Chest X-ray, PA view. Patient: 19 years old, sex F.
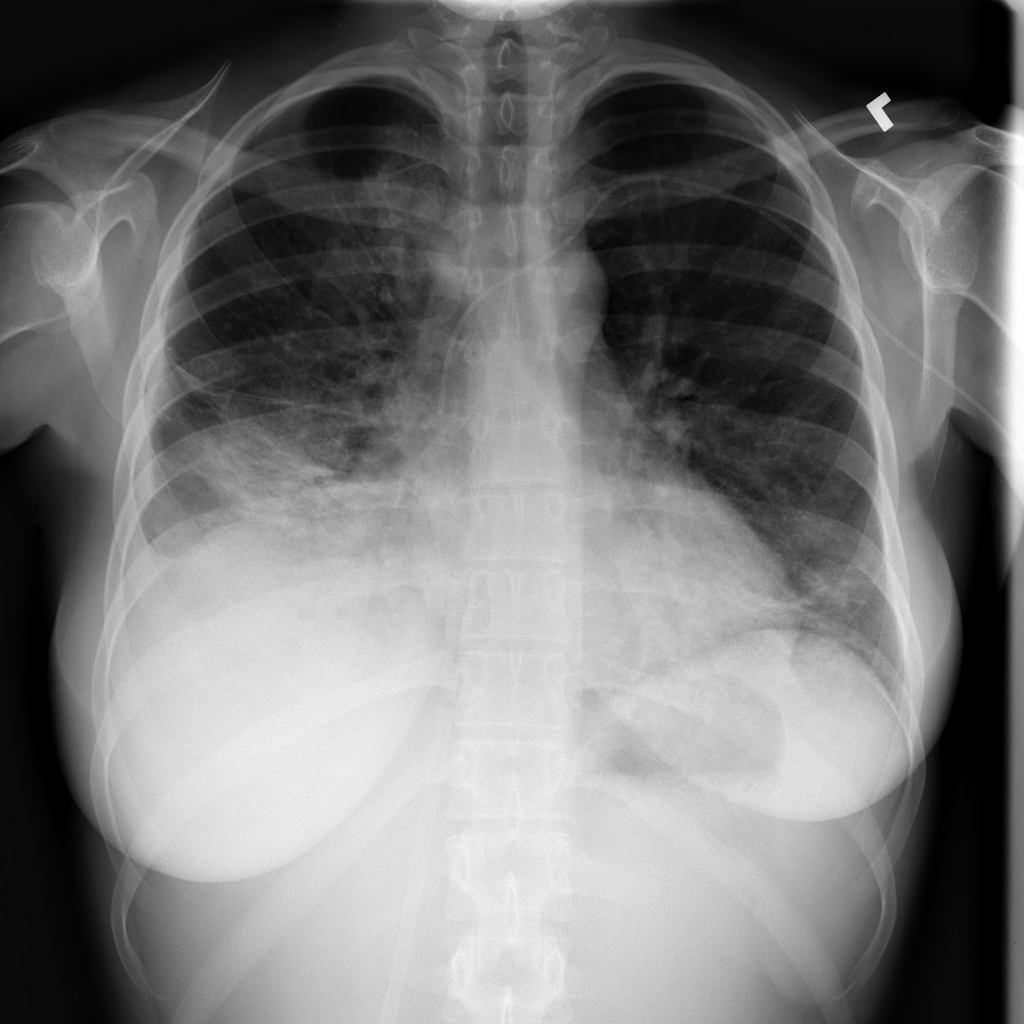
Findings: Effusion